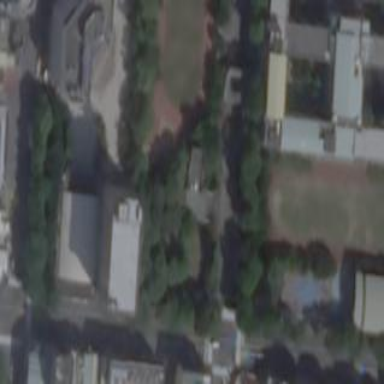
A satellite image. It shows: Park.